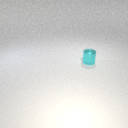
small cyan metal cylinder